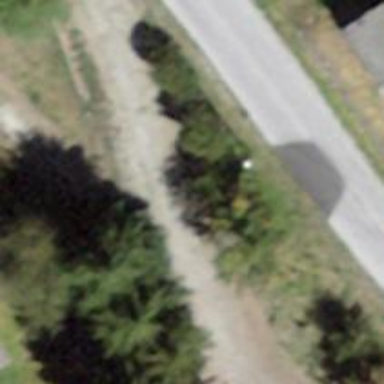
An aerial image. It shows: Asphalt alley used as service road.